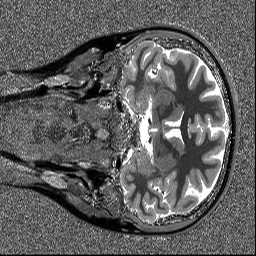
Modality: T1map
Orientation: coronal
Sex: female